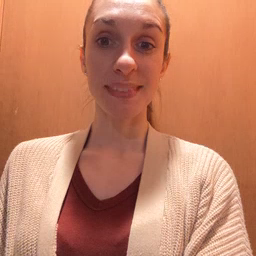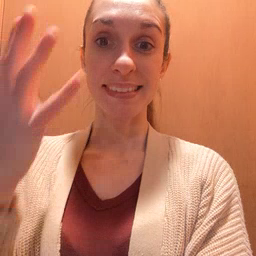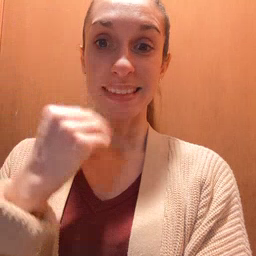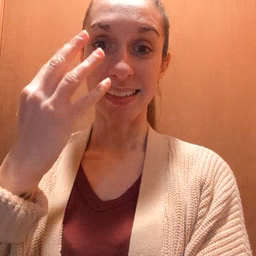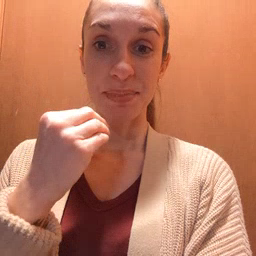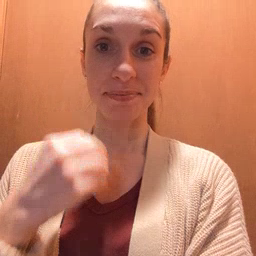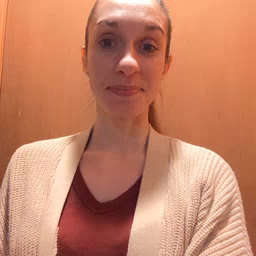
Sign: sleepy